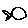
Label: fish